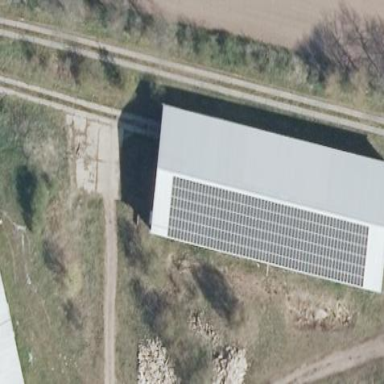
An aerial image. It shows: Building equipped with small solar photovoltaic panel for generating electricity.